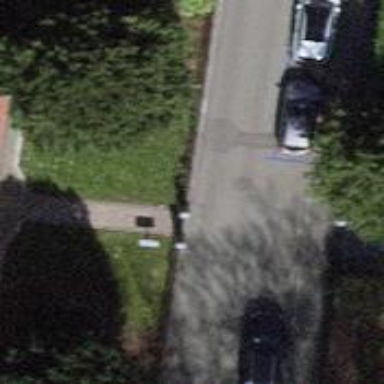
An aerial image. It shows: Residential road with asphalt surface and opposite cycleway.